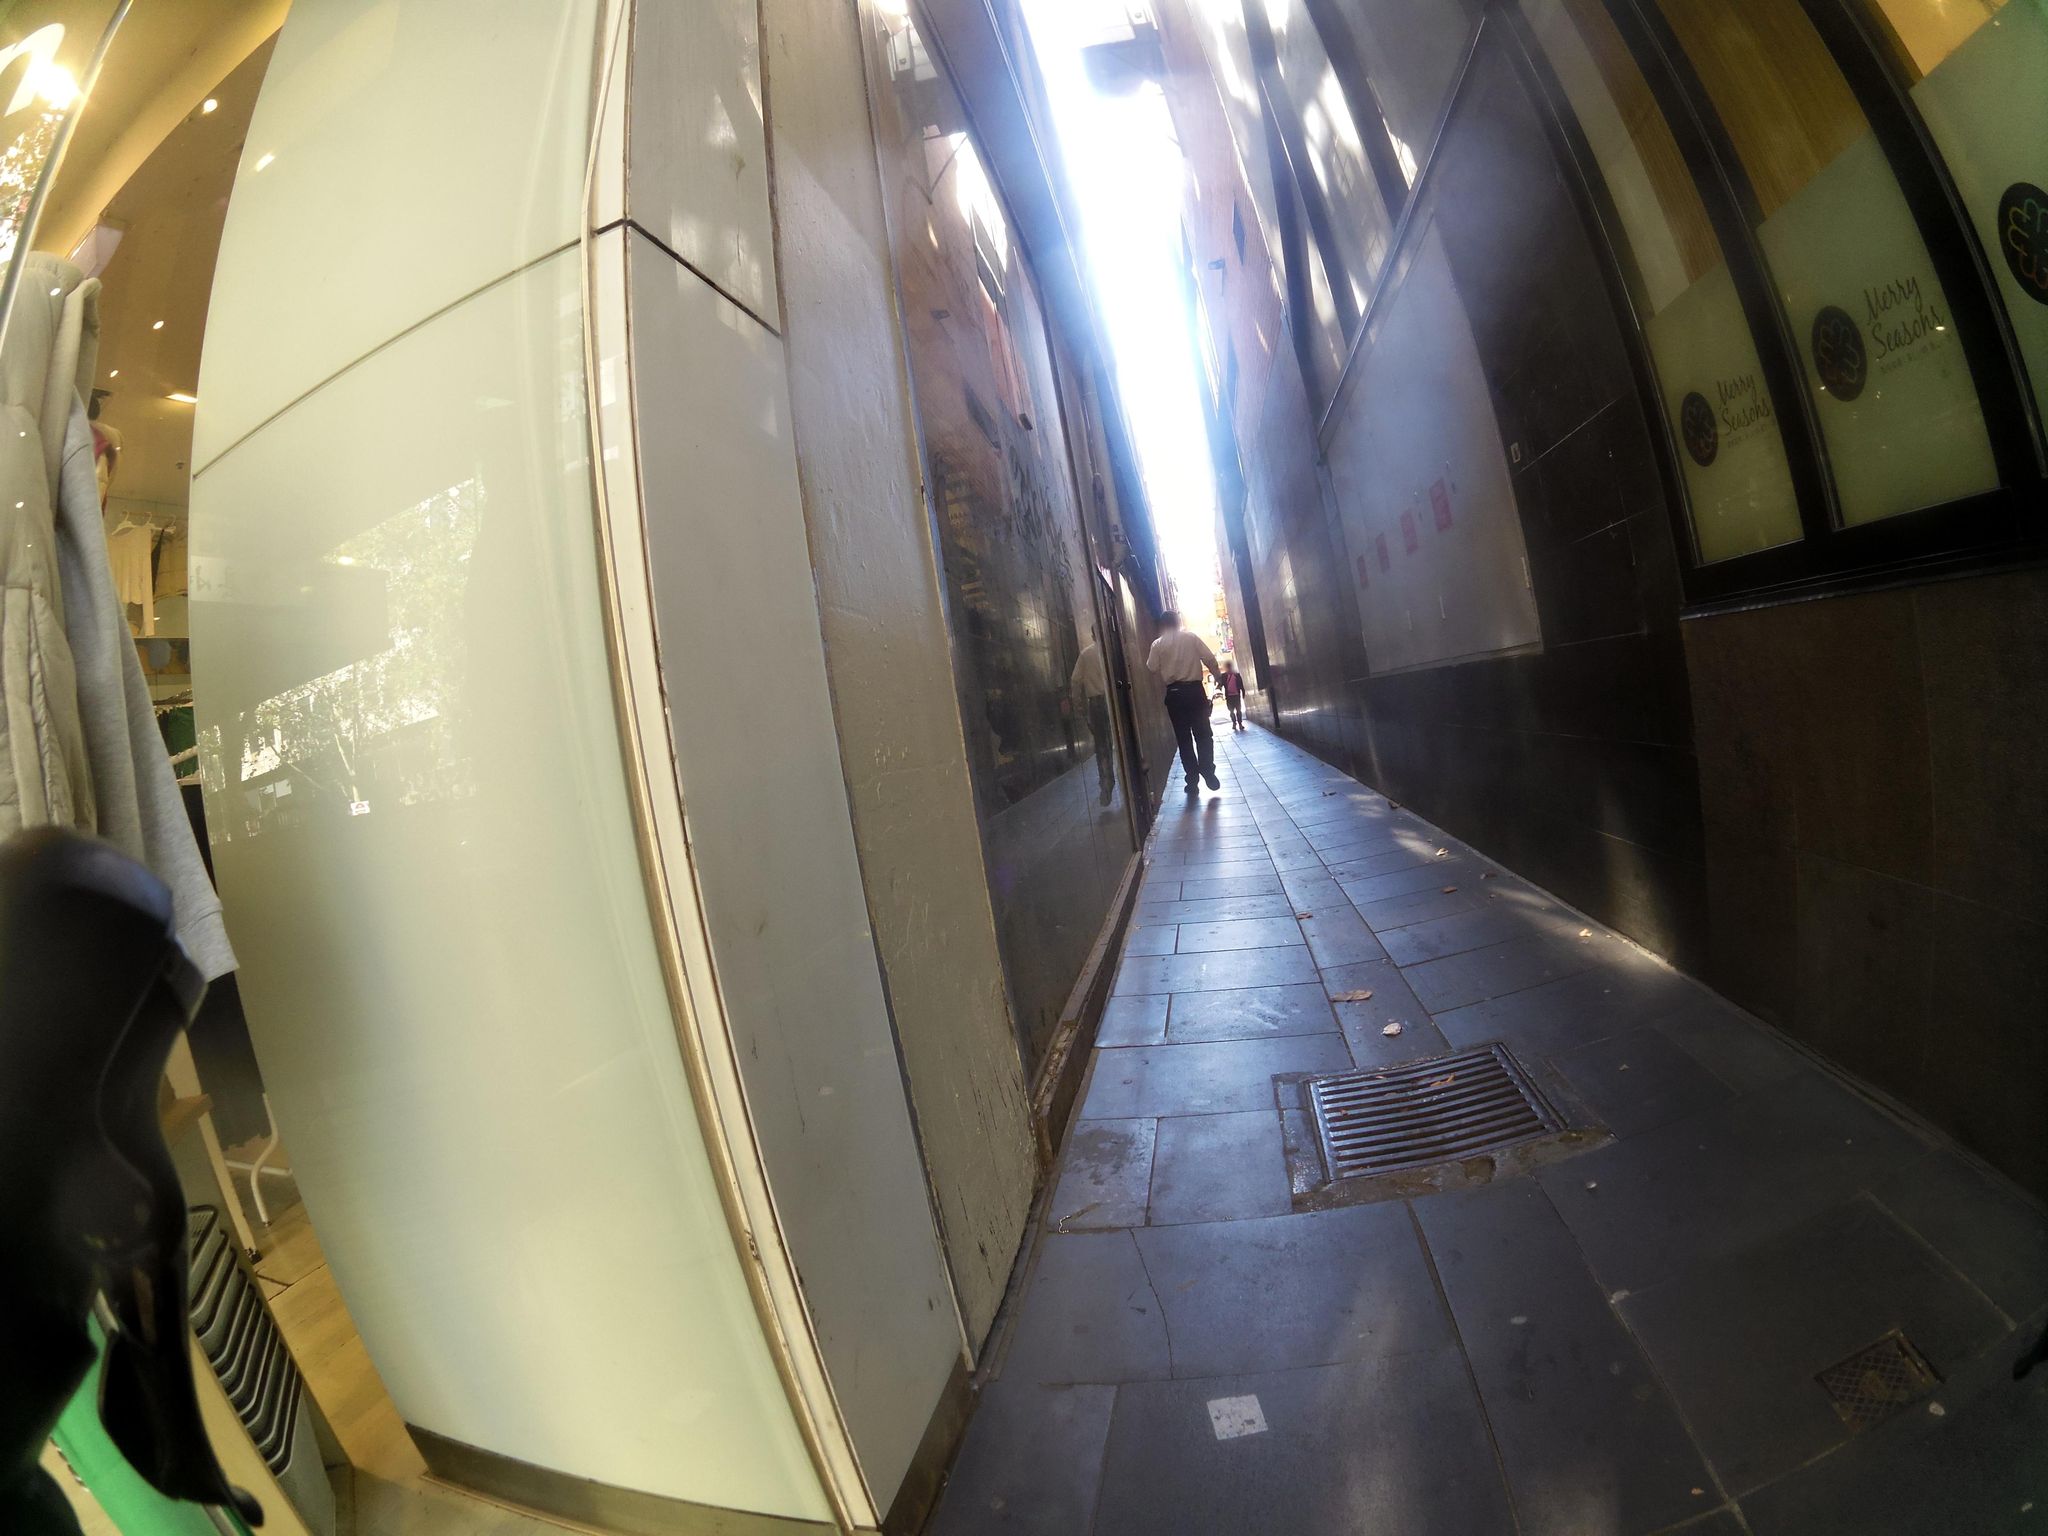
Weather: clear
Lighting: day
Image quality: good
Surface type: cycling surface
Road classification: pedestrian, service
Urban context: urban centre
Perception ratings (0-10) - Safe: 1.87, Lively: 1.95, Beautiful: 2.65, Boring: 3.53, Depressing: 1.48, Wealthy: 7.37